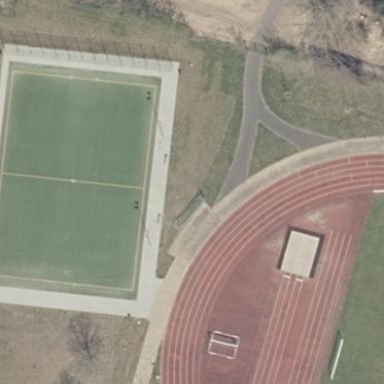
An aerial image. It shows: Artificial turf soccer pitch for leisure sports.